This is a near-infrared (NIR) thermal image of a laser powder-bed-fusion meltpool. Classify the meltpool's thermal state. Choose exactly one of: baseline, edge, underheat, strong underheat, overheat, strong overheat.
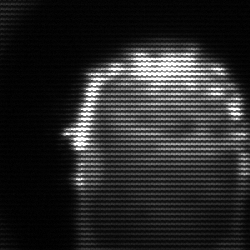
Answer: baseline